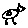
Label: bird